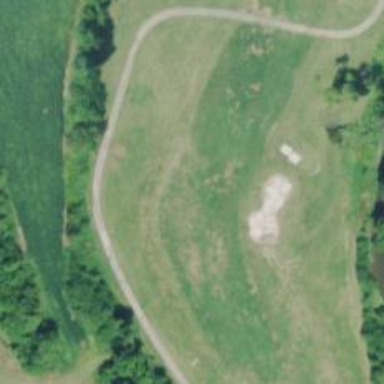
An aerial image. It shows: Golf hole.